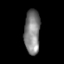
Tissue: skin
Cell type: Epithelial cells
Senescence score: 0.7805
Nuclear area (px): 682
Mean DAPI intensity: 130.16